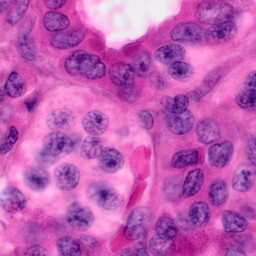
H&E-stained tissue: Pancreatic